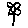
Label: flower